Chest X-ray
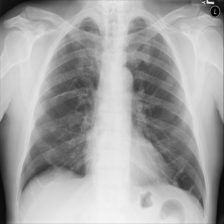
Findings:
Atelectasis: negative
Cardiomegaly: negative
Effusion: negative
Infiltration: negative
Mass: negative
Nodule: negative
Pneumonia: negative
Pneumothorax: negative
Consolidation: negative
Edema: negative
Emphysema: negative
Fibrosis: negative
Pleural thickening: negative
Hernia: negative